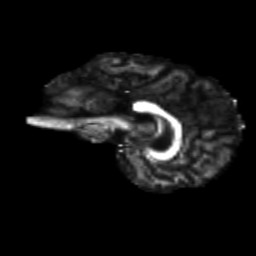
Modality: FA
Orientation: sagittal
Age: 60
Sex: male
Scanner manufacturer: siemens
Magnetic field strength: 3 T
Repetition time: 4.71 s
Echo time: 0.0906 s